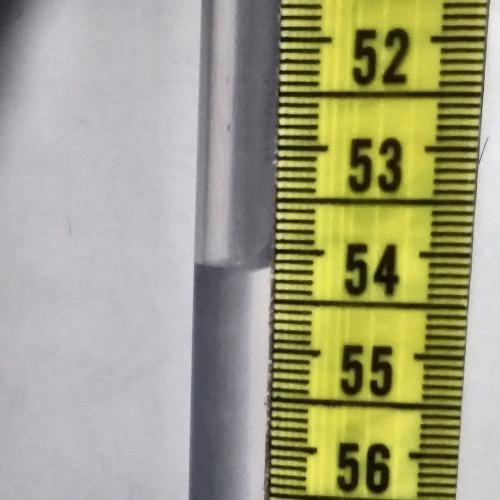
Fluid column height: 54.2 cm